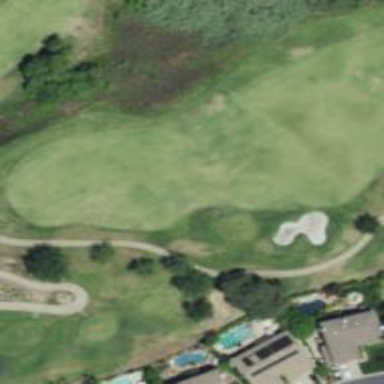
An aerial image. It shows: Golf hole.